Question: I want to write a script that can automatically upload the CSV file to a google spreadsheet.
And following is my code to realize it:
'''
import csv
import gspread
from oauth2client.service_account import ServiceAccountCredentials
scope = ["https://spreadsheets.google.com/feeds", 'https://www.googleapis.com/auth/spreadsheets',
"https://www.googleapis.com/auth/drive.file", "https://www.googleapis.com/auth/drive"]
credentials = ServiceAccountCredentials.from_json_keyfile_name('client_secret.json', scope)
client = gspread.authorize(credentials)
sheetName = "abc"
spreadsheet = client.open("abc")
worksheet = spreadsheet.worksheet(sheetName)
content = list(csv.reader(open('123.csv')))
worksheet.append_rows(content, value_input_option="USER_ENTERED")
'''
However, this script can only append the values under the same sheet, and my boss asked me to upload CSV to a new tab under the same spreadsheet every day. For example, today I am going to upload CSV data to CSV-to-Google-Sheet, tomorrow I am going to upload it to sheet1. Please check the screenshot I attached.
I googled the related information for hours but find nothing useful. What should I do?
As you can see there are two tabs at the bottom of the sheet, one is called CSV-to-Google-Sheet, the other is called sheet1:

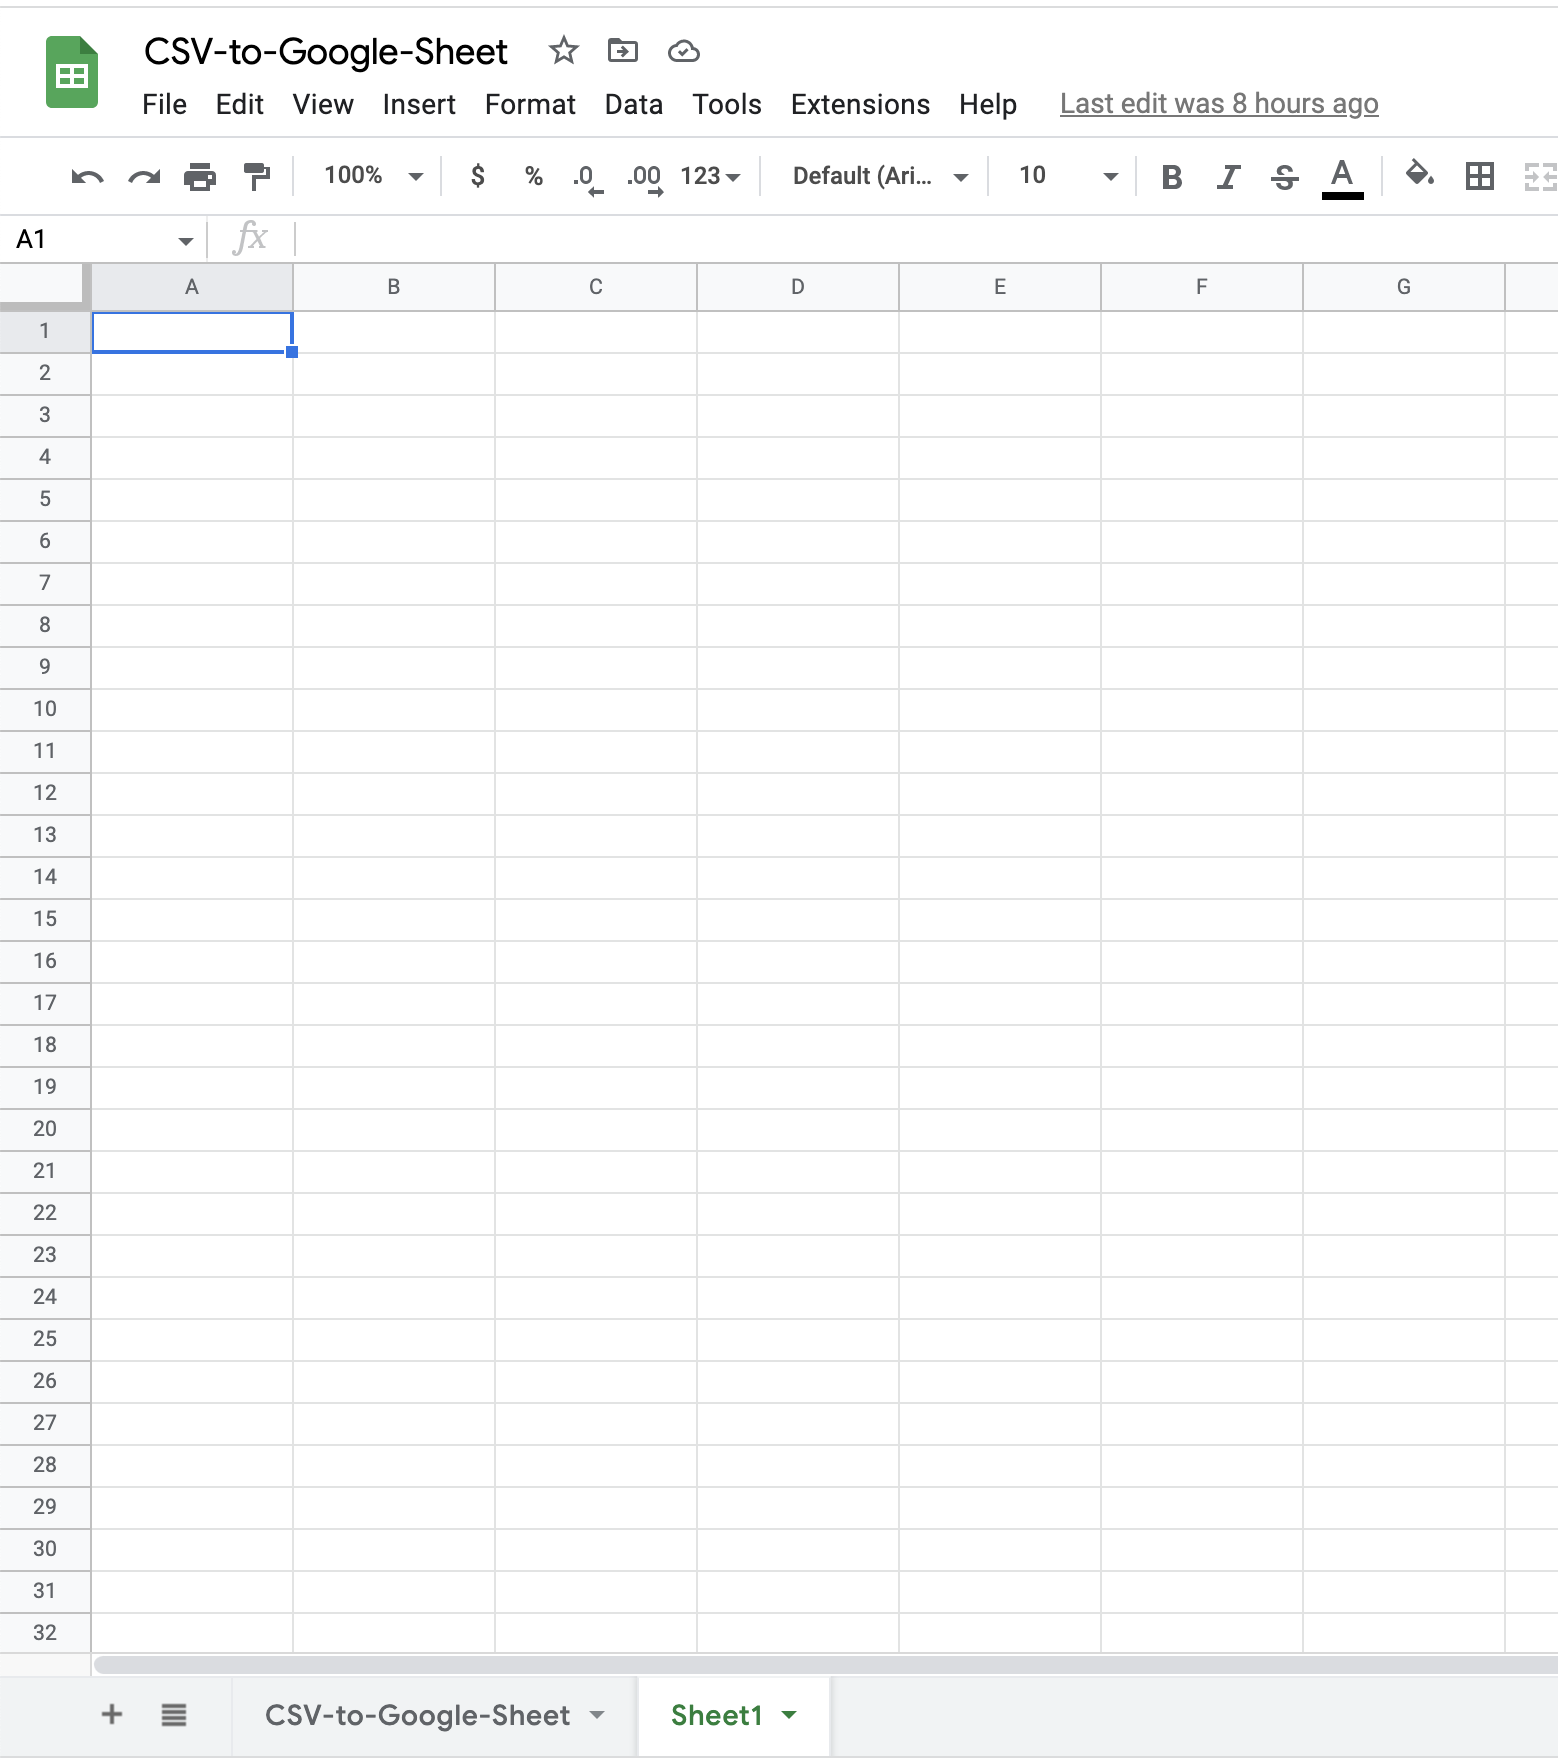
Answer: As you need to put the data each day on a new page, my suggestion would be for you to create a new page with the name of today's date and then add the values:
'''
import gspread
from oauth2client.service_account import ServiceAccountCredentials
import datetime
scope = ['https://spreadsheets.google.com/feeds']
dicter = 'client_secret.json'
creds = ServiceAccountCredentials.from_json_keyfile_name(dicter, scope)
client = gspread.authorize(creds)
id_file = 'xxxxxxxxxxxxxxxxxxxxxxx'
spreadsheet = client.open_by_key(id_file)
today = datetime.date.today()
worksheet = spreadsheet.add_worksheet(title=str(today), rows=1000, cols=26)
worksheet.update('A1',[['test','test_2']])
'''
:
Always try to use the file to open instead of using the name, it's a bit risky if you or someone else edits the name (it's easier for someone to edit the file name than you delete the file and create another one).
The - 'xxxxxxxxxxxxxxxxxxxxxxx' I used can be found at:
'''
https://docs.google.com/spreadsheets/d/xxxxxxxxxxxxxxxxxxxxxxx/
'''